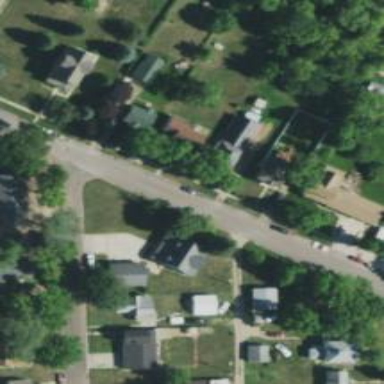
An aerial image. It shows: Alley classified as service road.